Current action and preconditions to check: path_clear

Your task: For each precondition in the list above, predict whether it will hold at this action.

Consider the current scene as observed from the mobile robot's camera, and analyze the predicted future states of all dynamic agents (e.g., people, animals, vehicles, or any moving entities) within the NEXT SECOND.

IMPORTANT: Only answer "very likely" if you are absolutely certain—based on strong, clear evidence—that a dynamic agent will violate the precondition in the predicted future state. Do NOT answer "very likely" for unlikely, ambiguous, or low-probability risks.

Ask yourself for each precondition: Is there a high probability, with clear and convincing evidence, that the predicted future states of any dynamic agent will interfere with the predicted future state of the currently executing action within the NEXT SECOND, causing that precondition to fail?

Assess the risk level based on these predictions. Use "likely" or "very likely" if motions create a clear risk of interference.

Use "neutral" or "improbable" if agents are nearby but their predicted paths are clearly diverging or non-conflicting.

Failure Risk Categories: "very improbable", "improbable", "neutral", "likely", "very likely"

Answer Format: Output ONLY the probability_of_failure value from these categories: "very improbable", "improbable", "neutral", "likely", "very likely"

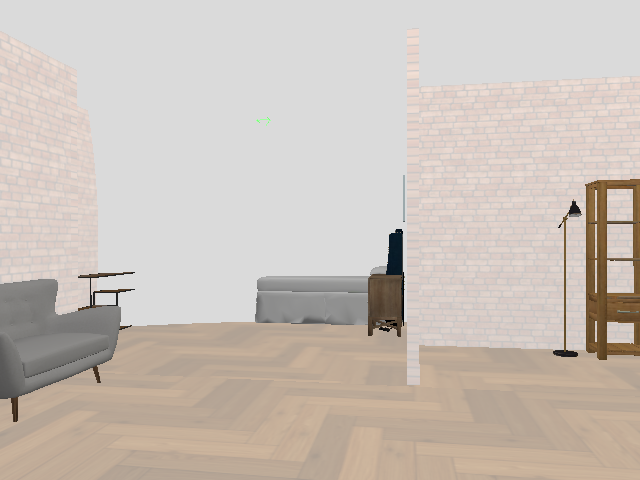

Answer: very improbable